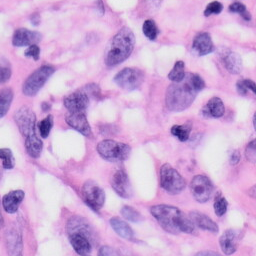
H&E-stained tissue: Skin